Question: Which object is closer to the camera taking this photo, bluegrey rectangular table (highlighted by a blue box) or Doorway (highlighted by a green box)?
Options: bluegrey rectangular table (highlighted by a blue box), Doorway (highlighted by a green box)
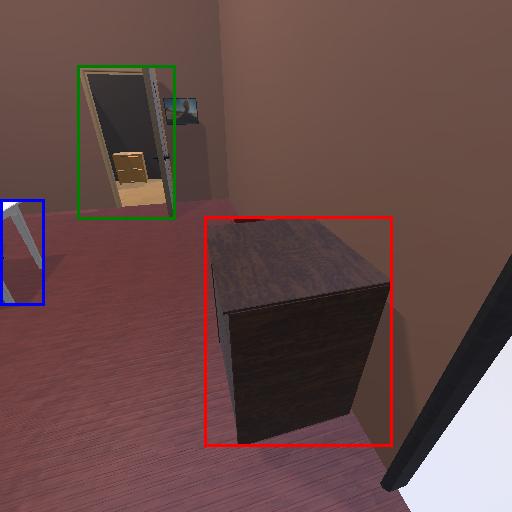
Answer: bluegrey rectangular table (highlighted by a blue box)